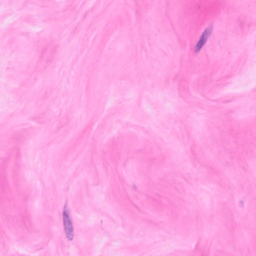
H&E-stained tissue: Breast